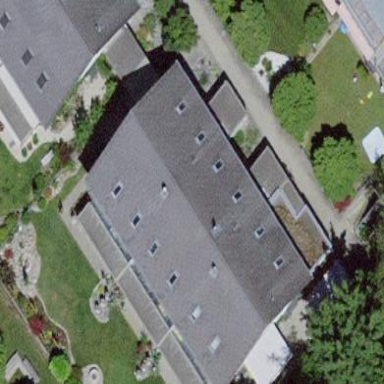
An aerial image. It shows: Terrace building.